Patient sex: M
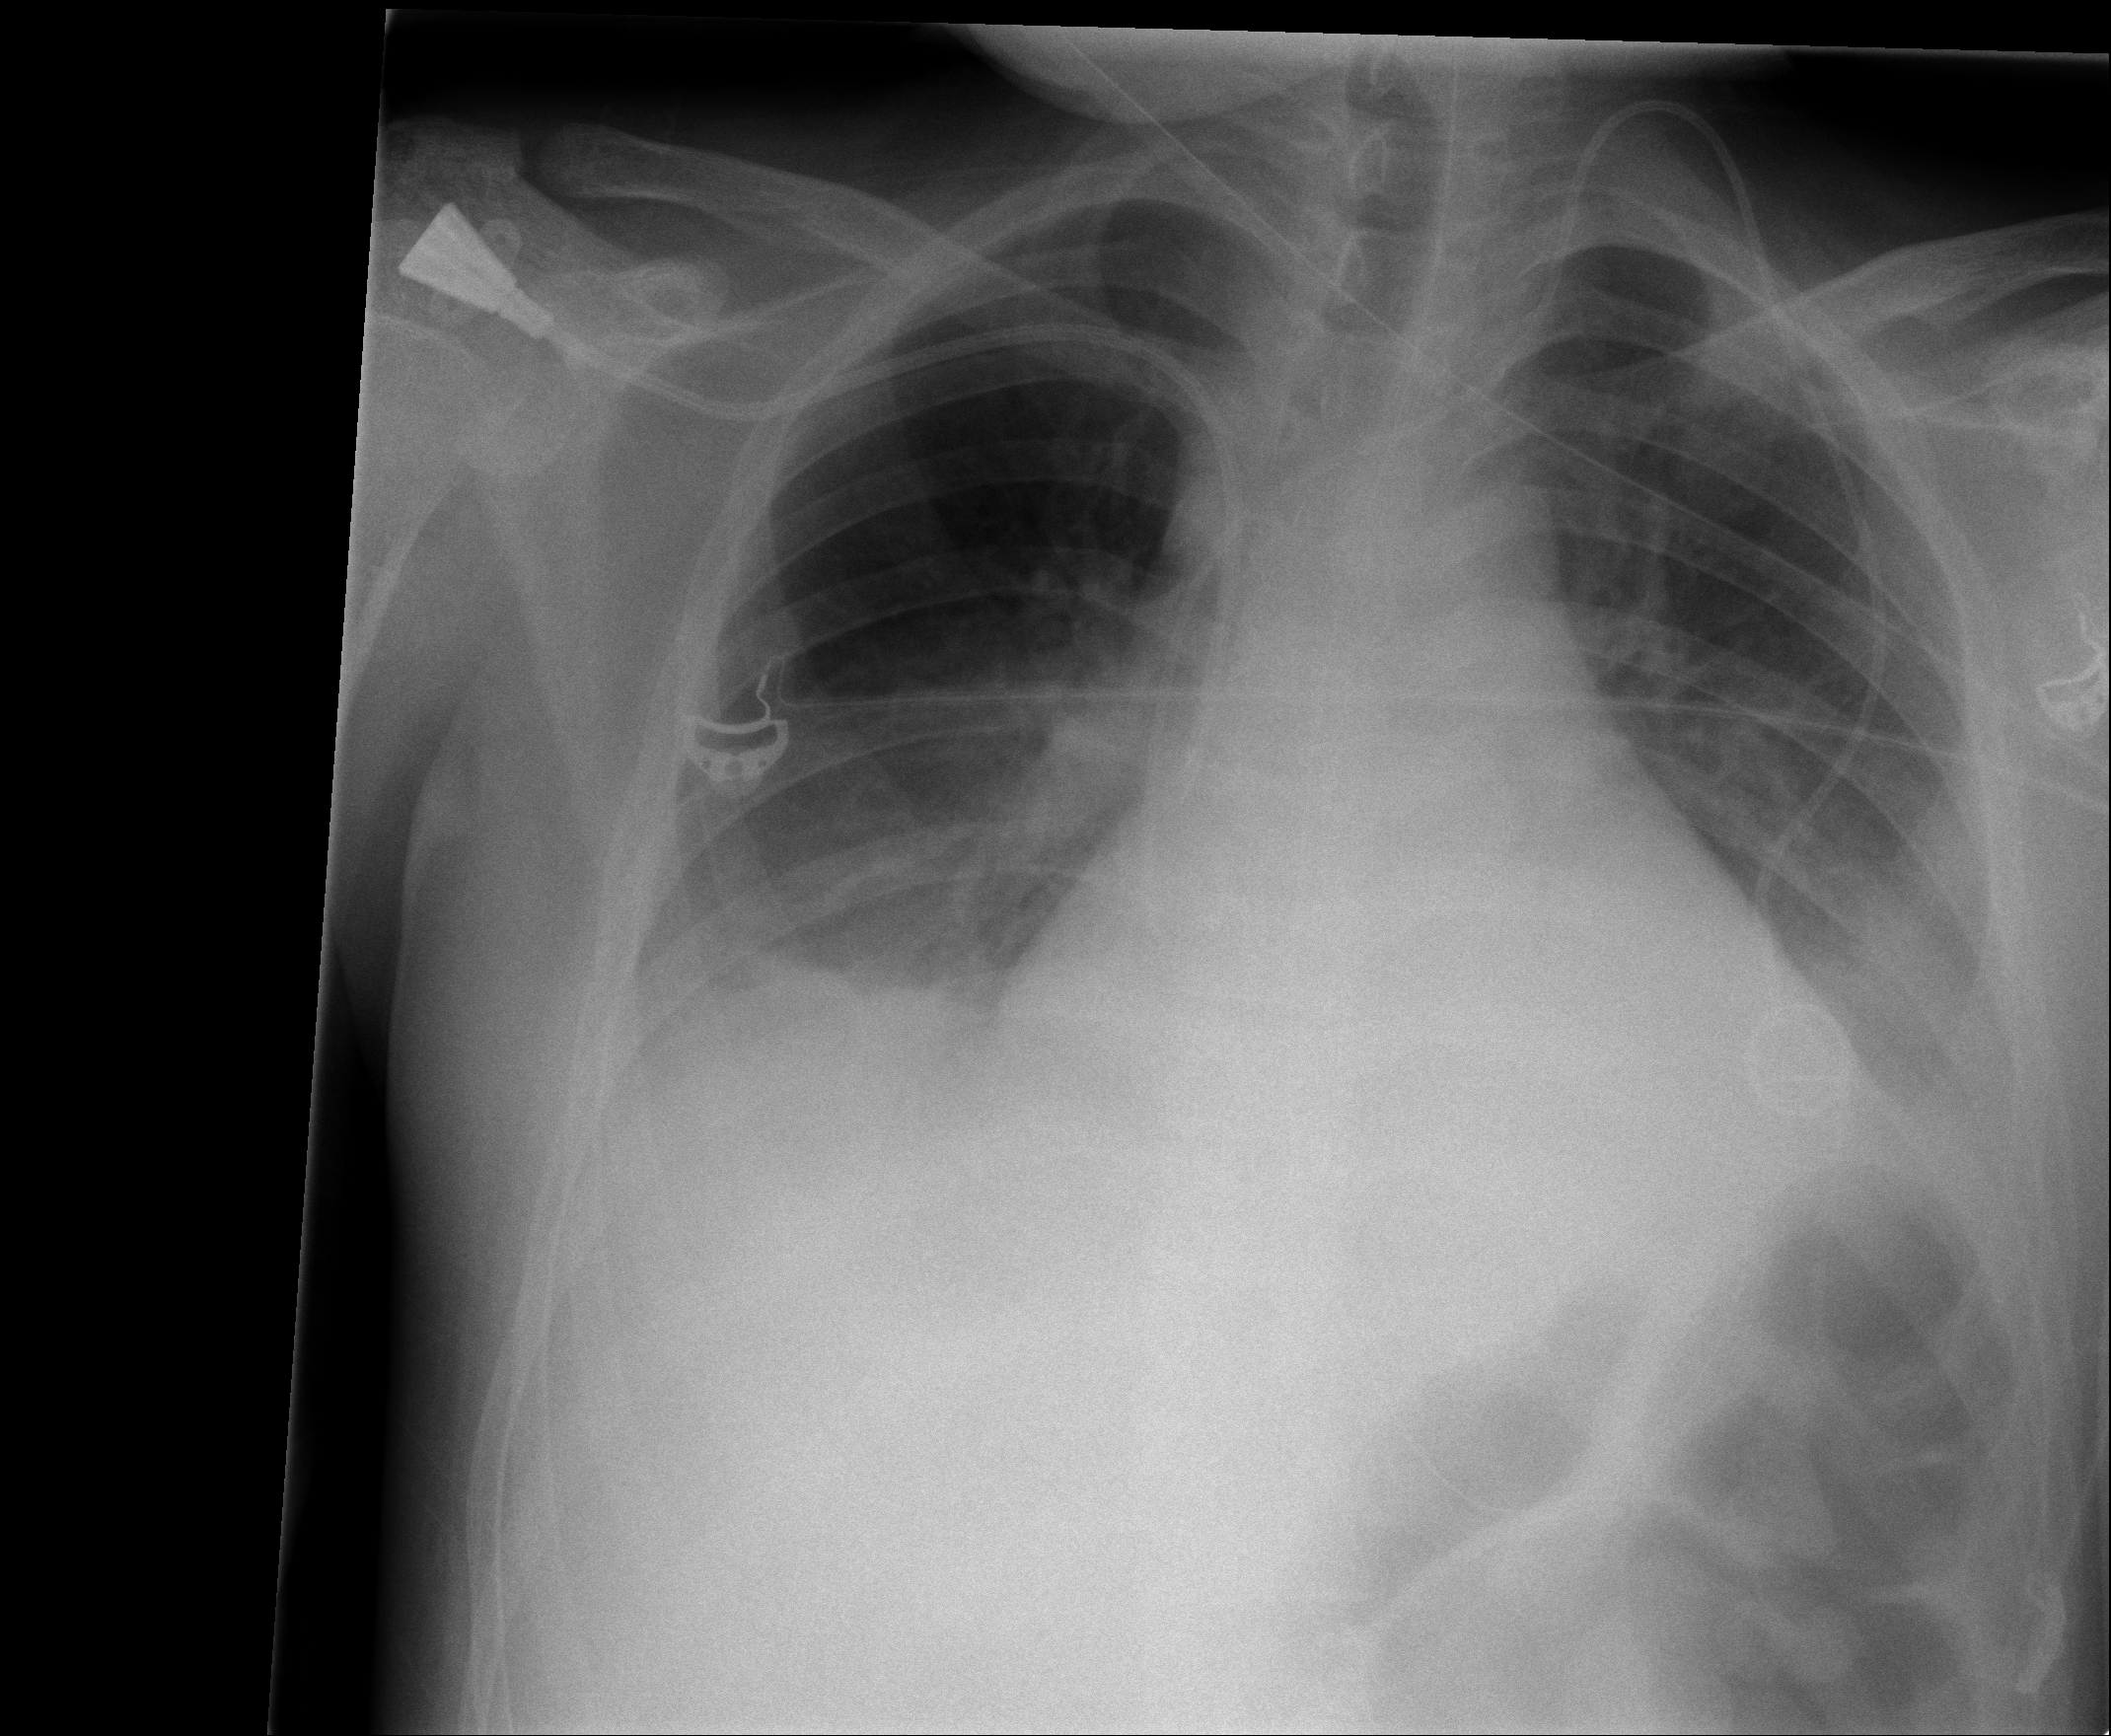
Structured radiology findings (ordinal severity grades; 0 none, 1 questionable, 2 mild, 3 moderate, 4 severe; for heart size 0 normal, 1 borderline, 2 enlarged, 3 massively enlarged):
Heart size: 2
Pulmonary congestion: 0
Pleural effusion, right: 2
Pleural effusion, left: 3
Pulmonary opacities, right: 0
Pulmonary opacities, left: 0
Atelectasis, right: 2
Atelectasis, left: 2